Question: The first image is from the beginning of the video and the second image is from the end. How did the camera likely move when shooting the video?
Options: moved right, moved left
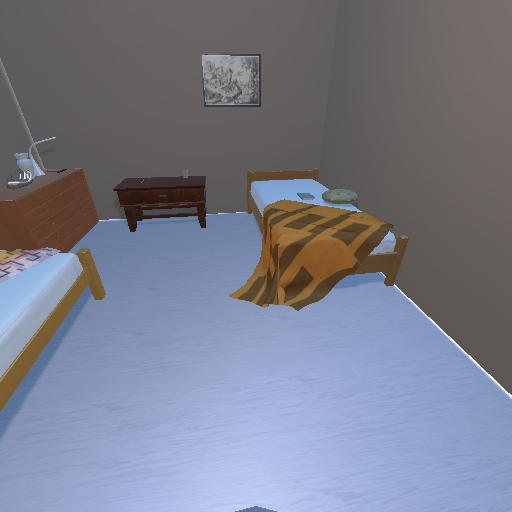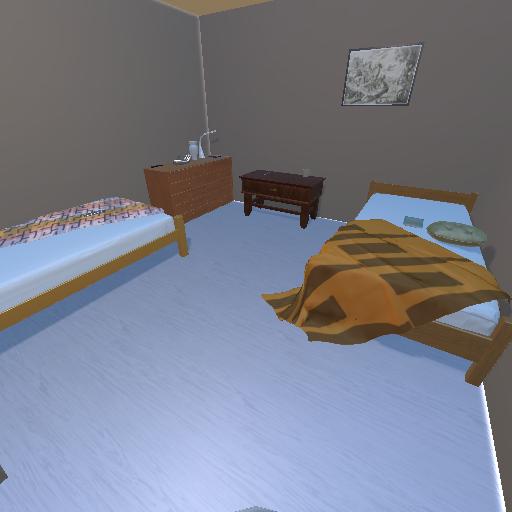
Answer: moved right